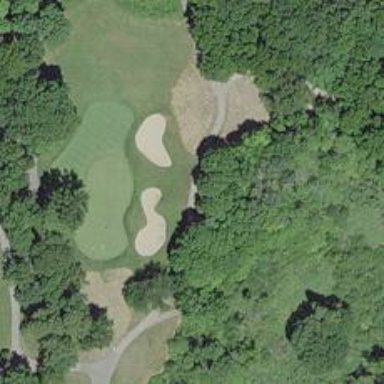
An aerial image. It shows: Path for both road and golf.